Question: For a project of mine, I am writing a save file reader.
In the latest build I am getting a runtime error 'Unhandled exception at 0x00075256 in Final Assessment.exe: 0xC0000005: Access violation writing location 0xCCCCCCCC.'
How can I go on to identify and correct the source of this error?
I believe the error happens when I create the ifstream object 'saveFile()', but I have been unable to find the exact source.
'''
bool Game::load(){
string data[9];
ifstream saveFile("save.dat");
int x = 0;
if (saveFile.is_open()){
while (!saveFile.eof()){
getline(saveFile,data[x]);
x++;
}
saveFile.close();
string savePlayerName = data[0];
int saveBaseHealth = stringToInt(data[1]);
int saveHealth = stringToInt(data[2]);
int saveKilled = stringToInt(data[3]);
int saveMoney = stringToInt(data[4]);
string saveWeaponName = data[5];;
int saveAttack = stringToInt(data[6]);
string saveArmorName = data[7];
int saveDefense = stringToInt(data[8]);
mainPlayer.setName(savePlayerName);
mainPlayer.setBaseHealth(saveBaseHealth);
mainPlayer.setHealth(saveHealth);
mainPlayer.setEnemiesKilled(saveKilled);
mainPlayer.setMoney(saveMoney);
mainWeapon.setName(saveWeaponName);
mainWeapon.setAttackPower(saveAttack);
mainArmor.setName(saveArmorName);
mainArmor.setDefense(saveDefense);
return true;
}
else
{
return false;
}
}
'''

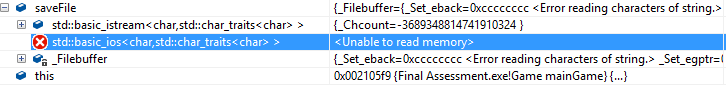
Answer: Maybe not the immediate reason of your crash, but here goes:
'while (!saveFile.eof())' is an anti-pattern that's a common source of off-by-one errors. The reason is that it returns 'true' only after an attempt is made to read past the end of file. That means you get one iteration too much, one 'x++' too much and you go out of bounds in 'data[x]', invoking undefined behaviour.
Sometimes. Unfortunately, you might get away with it and it would appear to work.
Change the loop to
'''
while (getline(saveFile, tempString) && x < 9) {
data[x] = temp;
++x;
}
'''
and see if it makes a difference.
(The above code doesn't account for input with less than 9 lines, mind you. Also, I'd suggest you use a 'std::vector' instead of a C-array.)